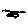
Label: fish